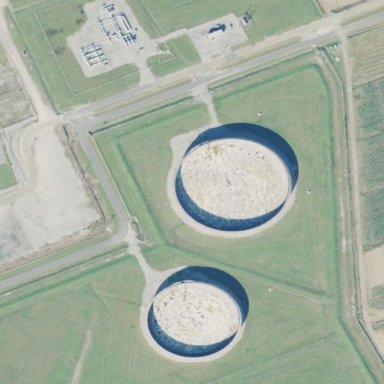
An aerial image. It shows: Storage tank that is man-made.